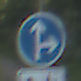
Verkehrszeichen: VorgeschriebeneFahrtrichtungGeradeausOderRechts
Zusatzzeichen unten: MehrspurigeFahrzeugeFrei9
Umgebung: Outdoor, Nature
Tageszeit: MorningAfternoon
Wetter: Clear
Licht: Natural
Jahreszeit: NotSpecified
Kontrast: LowContrast